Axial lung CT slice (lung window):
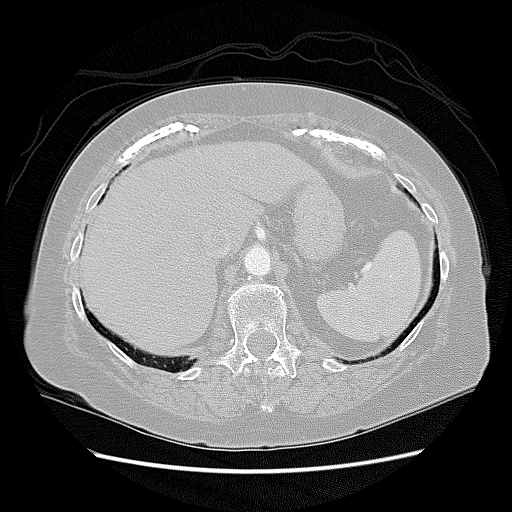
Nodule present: no